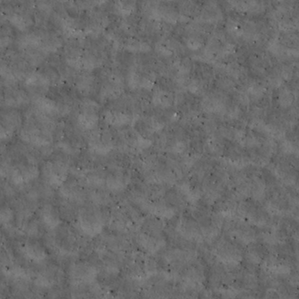
Label: non_frost